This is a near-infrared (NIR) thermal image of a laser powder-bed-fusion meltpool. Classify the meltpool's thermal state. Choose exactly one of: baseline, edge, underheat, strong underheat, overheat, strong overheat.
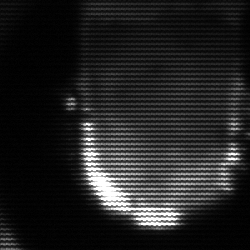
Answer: baseline